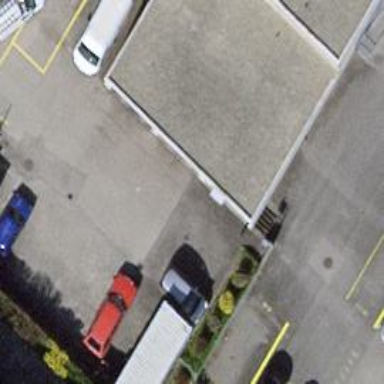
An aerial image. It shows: Car repair shop.